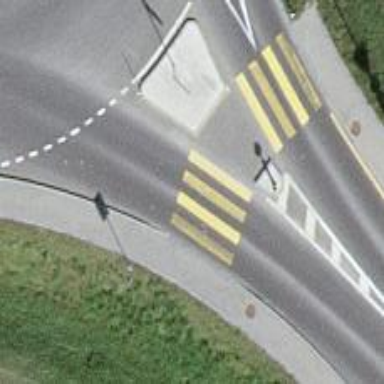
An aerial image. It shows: Uncontrolled zebra crossing with visible markings on the road.